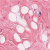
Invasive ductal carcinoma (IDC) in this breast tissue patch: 0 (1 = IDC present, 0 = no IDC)